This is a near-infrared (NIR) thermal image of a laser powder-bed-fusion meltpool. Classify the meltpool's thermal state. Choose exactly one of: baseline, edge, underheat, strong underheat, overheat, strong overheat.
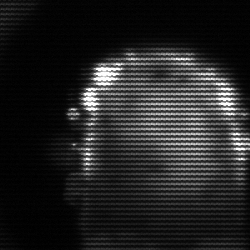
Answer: baseline